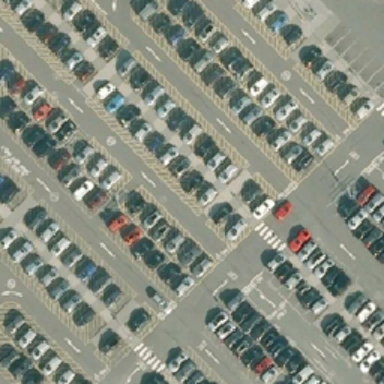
There are cars on some tight lines of parking .